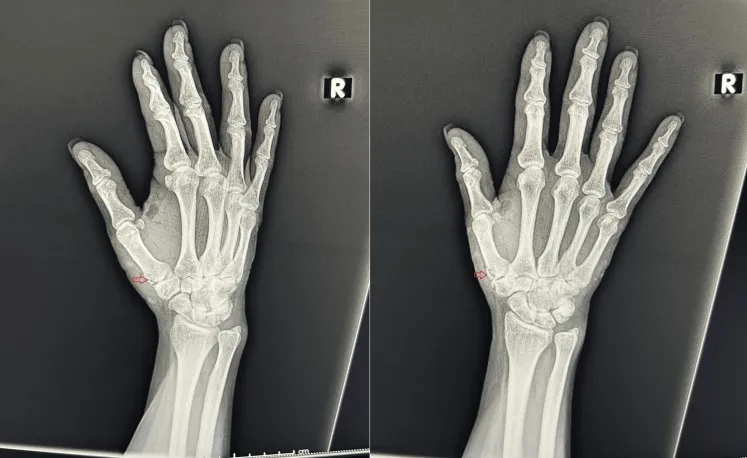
X-ray of right hand.
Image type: radiology (x_ray)